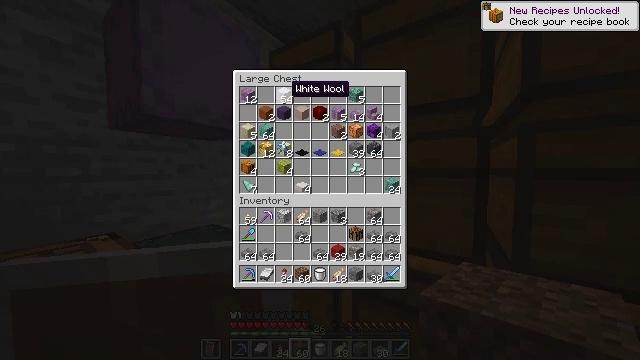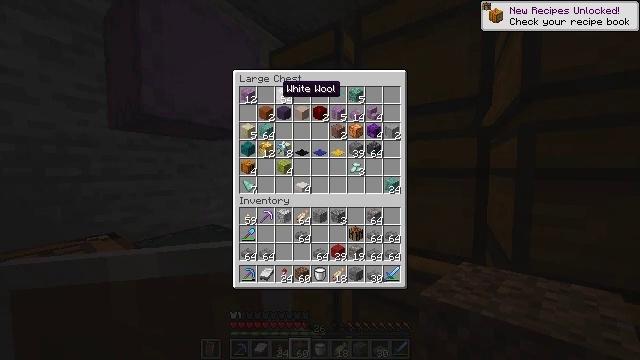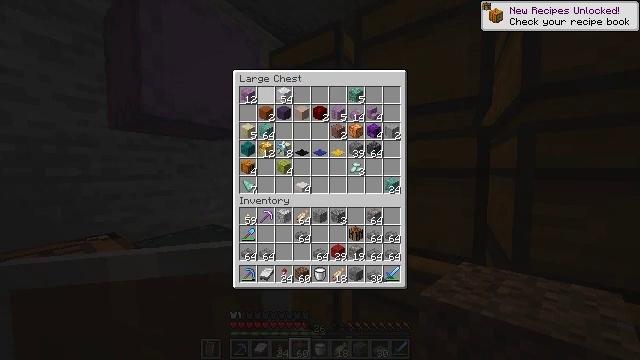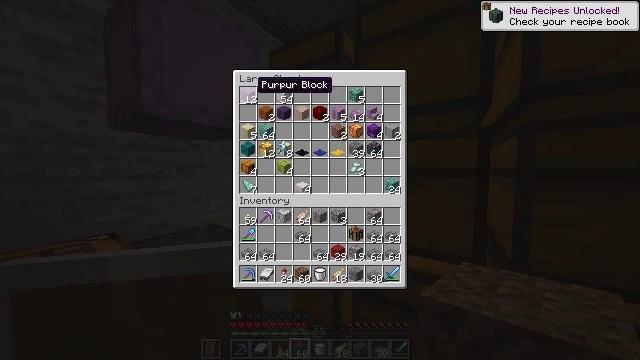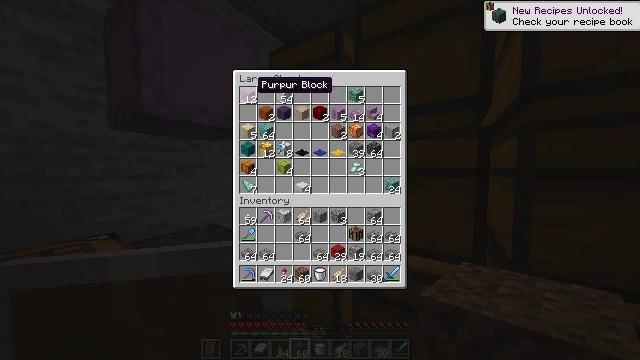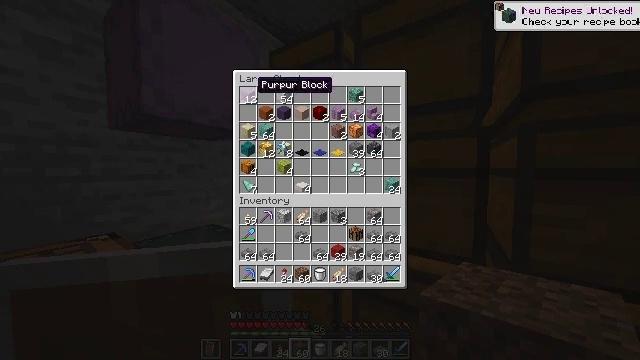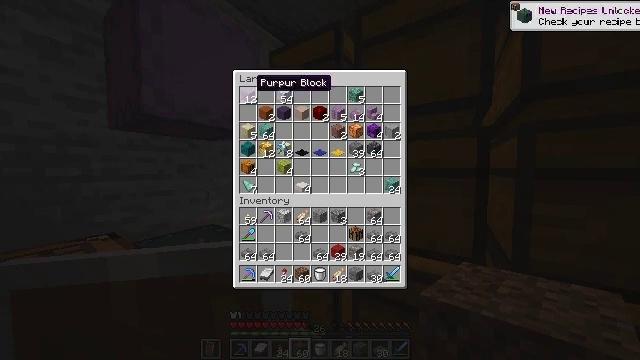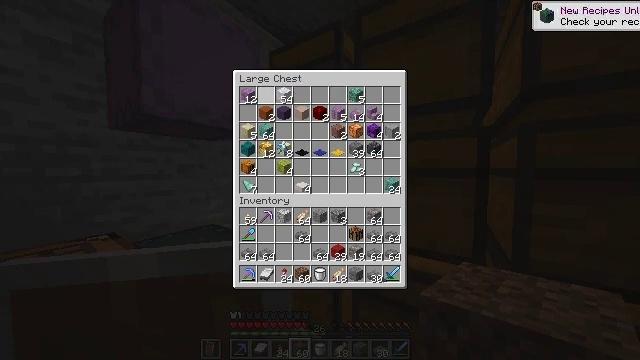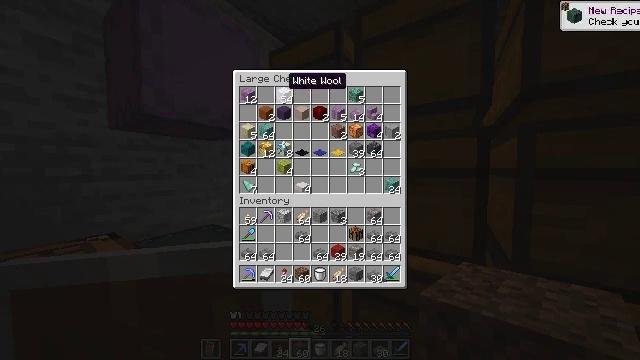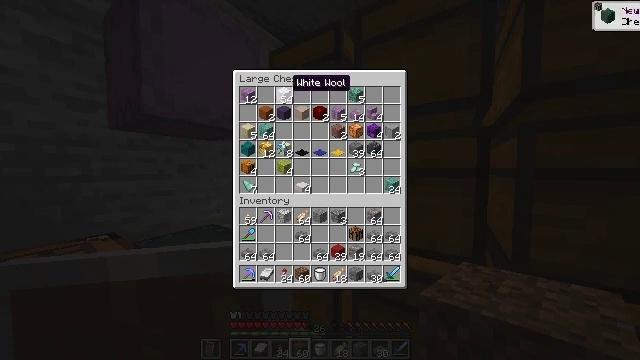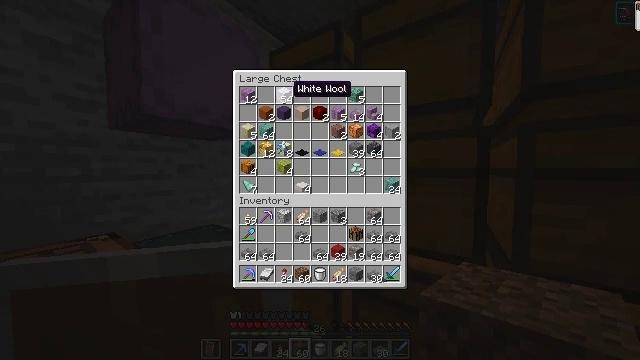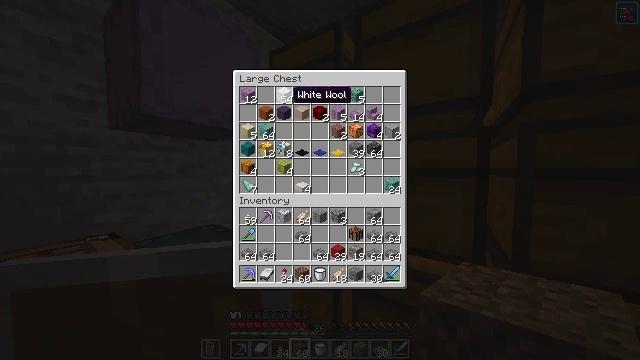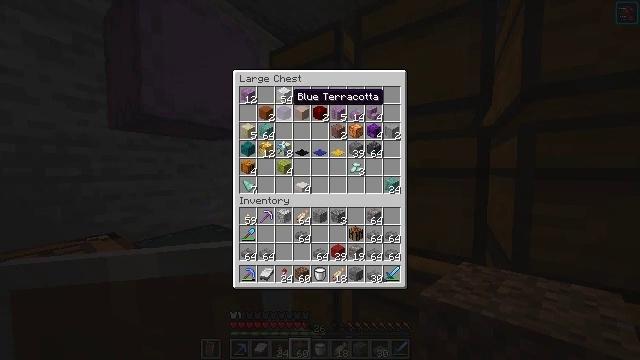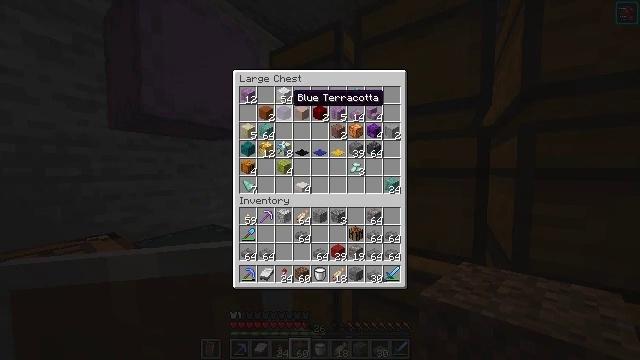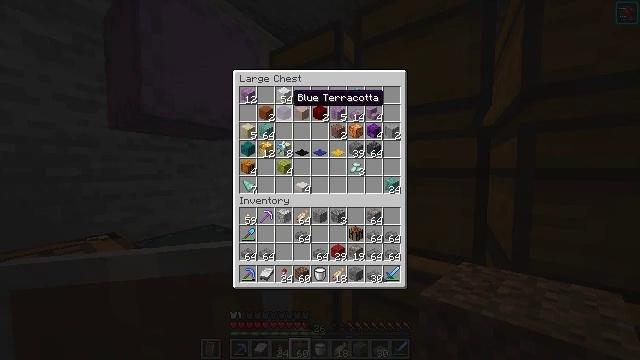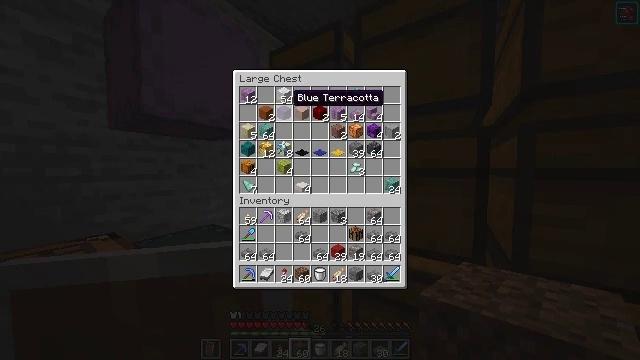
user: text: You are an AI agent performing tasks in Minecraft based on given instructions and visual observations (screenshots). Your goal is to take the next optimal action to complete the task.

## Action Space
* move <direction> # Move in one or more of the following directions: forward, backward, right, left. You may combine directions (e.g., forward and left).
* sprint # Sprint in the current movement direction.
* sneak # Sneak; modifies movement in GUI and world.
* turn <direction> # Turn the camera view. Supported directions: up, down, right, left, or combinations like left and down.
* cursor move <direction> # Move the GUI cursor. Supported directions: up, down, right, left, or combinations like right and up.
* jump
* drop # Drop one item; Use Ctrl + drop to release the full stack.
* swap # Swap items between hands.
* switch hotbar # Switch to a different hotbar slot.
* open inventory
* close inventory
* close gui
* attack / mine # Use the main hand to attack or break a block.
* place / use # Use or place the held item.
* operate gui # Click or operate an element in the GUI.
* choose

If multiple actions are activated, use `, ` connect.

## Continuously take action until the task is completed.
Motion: motion action
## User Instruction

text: Arrange items to craft clay.
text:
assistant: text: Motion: cursor move left
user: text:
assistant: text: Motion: cursor move left
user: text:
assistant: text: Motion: cursor move left
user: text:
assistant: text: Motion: no_op
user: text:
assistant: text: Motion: no_op
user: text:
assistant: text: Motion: no_op
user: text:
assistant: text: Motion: cursor move right
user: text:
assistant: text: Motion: cursor move right
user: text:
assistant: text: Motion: no_op
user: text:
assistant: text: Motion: no_op
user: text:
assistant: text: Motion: no_op
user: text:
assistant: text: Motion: no_op
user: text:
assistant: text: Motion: no_op
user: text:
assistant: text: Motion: no_op
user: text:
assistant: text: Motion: no_op
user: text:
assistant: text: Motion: no_op
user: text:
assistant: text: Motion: no_op
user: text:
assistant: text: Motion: no_op
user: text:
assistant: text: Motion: no_op
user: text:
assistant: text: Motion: no_op
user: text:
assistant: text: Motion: no_op
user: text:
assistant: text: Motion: no_op
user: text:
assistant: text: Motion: no_op
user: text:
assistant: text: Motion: no_op
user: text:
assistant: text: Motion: no_op
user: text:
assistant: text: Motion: no_op
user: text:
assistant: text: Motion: no_op
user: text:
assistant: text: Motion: no_op
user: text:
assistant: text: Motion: no_op
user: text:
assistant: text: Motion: no_op